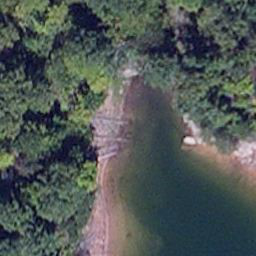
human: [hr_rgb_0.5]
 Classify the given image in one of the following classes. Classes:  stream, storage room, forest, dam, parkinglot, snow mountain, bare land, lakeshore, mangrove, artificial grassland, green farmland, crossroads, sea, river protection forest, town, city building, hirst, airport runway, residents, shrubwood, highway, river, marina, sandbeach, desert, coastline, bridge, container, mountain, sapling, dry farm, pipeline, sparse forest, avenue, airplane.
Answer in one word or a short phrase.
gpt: lakeshore